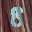
Label: 8